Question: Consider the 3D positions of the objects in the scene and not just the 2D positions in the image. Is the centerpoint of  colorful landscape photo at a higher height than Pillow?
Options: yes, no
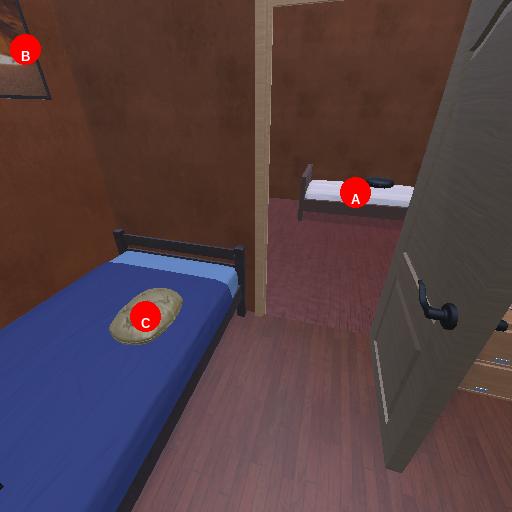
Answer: yes